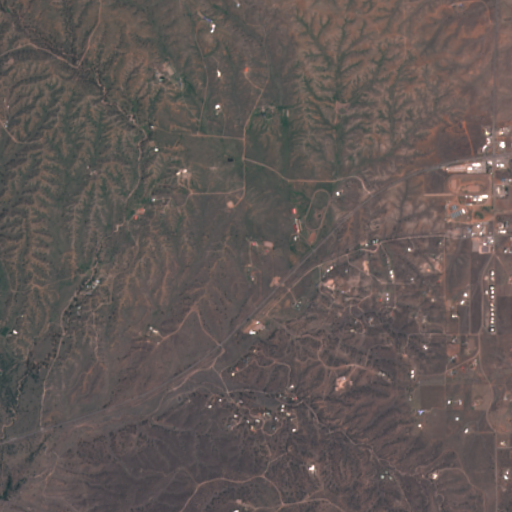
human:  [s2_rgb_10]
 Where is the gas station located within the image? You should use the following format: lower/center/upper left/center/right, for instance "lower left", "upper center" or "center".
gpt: The gas station is located in the upper right of the image.
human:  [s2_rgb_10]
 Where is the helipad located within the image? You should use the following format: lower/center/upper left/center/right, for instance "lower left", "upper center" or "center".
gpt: The helipad is located in the upper right of the image.
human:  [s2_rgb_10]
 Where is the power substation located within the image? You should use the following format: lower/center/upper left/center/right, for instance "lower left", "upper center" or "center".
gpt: The power substation is located in the center right of the image.
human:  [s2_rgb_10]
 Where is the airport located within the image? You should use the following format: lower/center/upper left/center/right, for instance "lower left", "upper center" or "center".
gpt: There is no airport in the image.